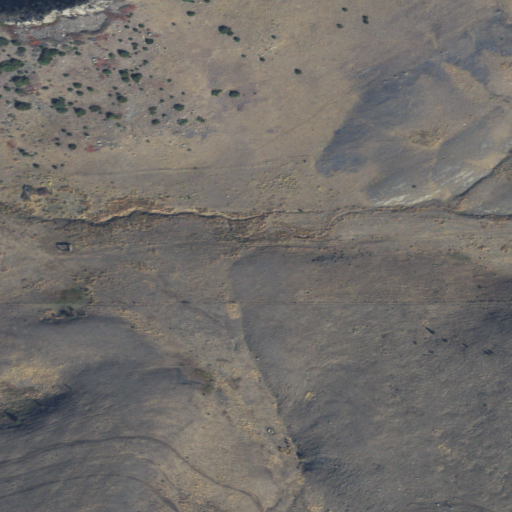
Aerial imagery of depression(s) in Montana named Whestphal Basin containing shrub, grassland, and low intensity development